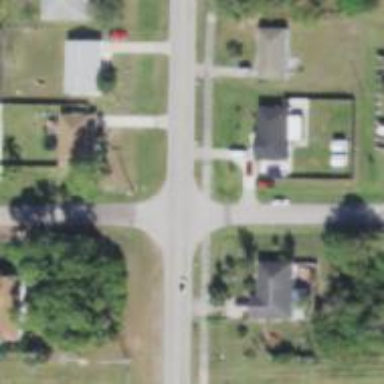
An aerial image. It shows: Marked road crossing.